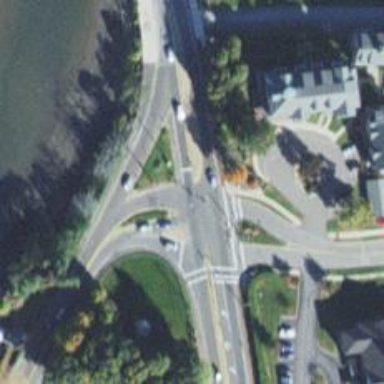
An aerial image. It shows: Secondary link road.